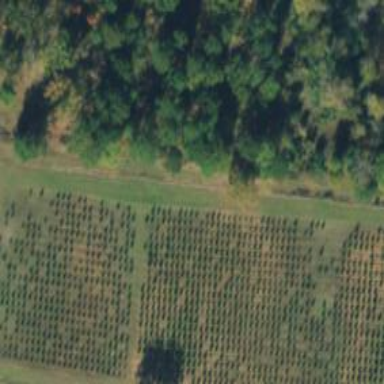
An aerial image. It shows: Plant nursery specializing in Christmas trees.